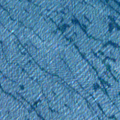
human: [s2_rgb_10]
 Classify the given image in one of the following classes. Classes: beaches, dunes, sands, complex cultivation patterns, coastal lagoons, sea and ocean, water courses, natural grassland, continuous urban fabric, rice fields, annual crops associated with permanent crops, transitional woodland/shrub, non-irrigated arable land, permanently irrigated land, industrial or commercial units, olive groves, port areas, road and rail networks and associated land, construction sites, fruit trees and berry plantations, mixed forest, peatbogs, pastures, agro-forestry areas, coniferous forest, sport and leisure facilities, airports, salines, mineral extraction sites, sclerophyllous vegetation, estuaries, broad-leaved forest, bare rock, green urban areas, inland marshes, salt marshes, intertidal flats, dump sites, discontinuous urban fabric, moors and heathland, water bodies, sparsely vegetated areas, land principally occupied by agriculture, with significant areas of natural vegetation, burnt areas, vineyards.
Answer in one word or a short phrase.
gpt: sea and ocean